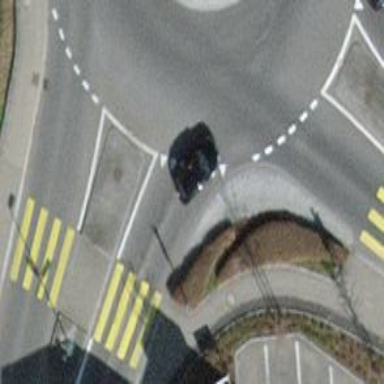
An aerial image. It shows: Road with "give way" sign.